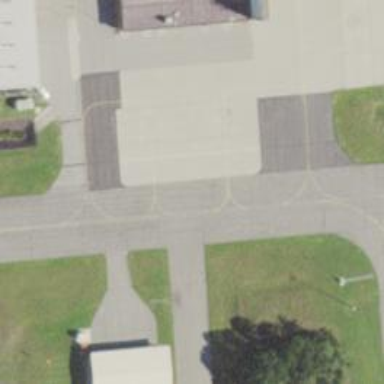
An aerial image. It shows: Image of taxiway at airport.